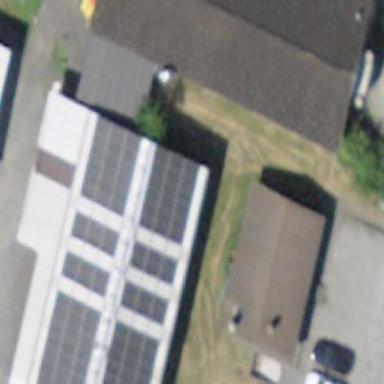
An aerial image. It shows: Industrial building.